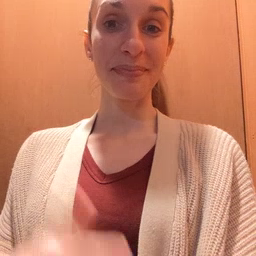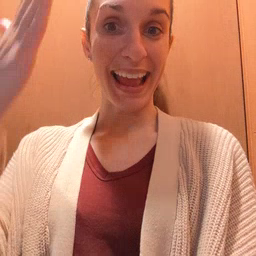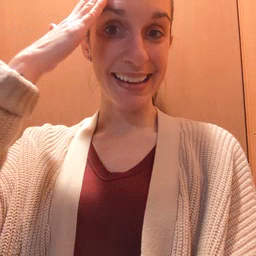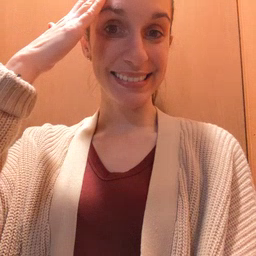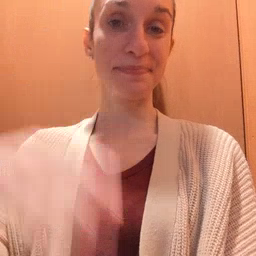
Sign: hat